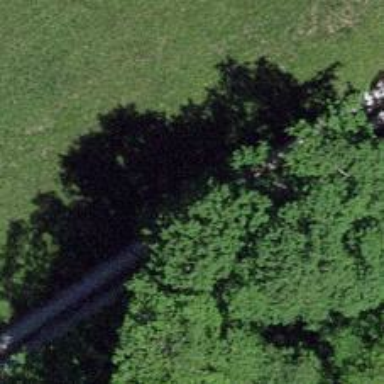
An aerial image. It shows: Wayside cross with historic significance.